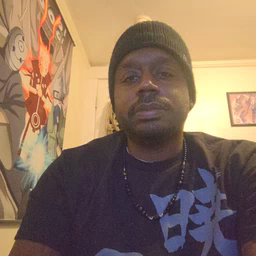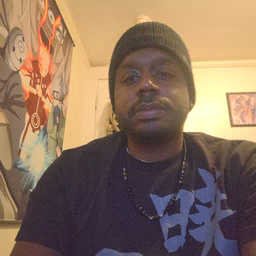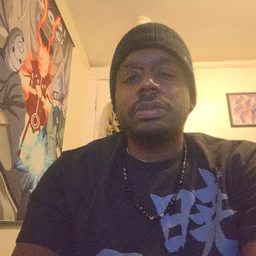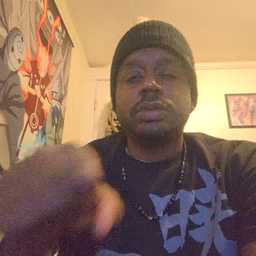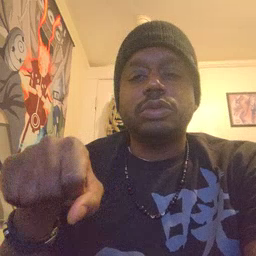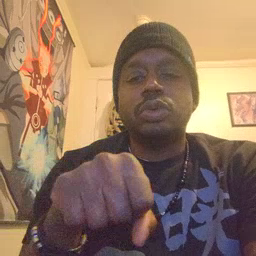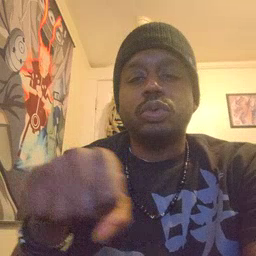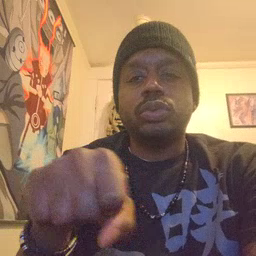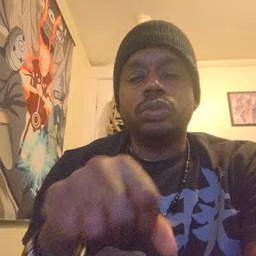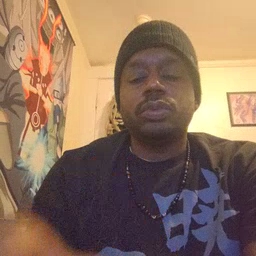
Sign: shoe